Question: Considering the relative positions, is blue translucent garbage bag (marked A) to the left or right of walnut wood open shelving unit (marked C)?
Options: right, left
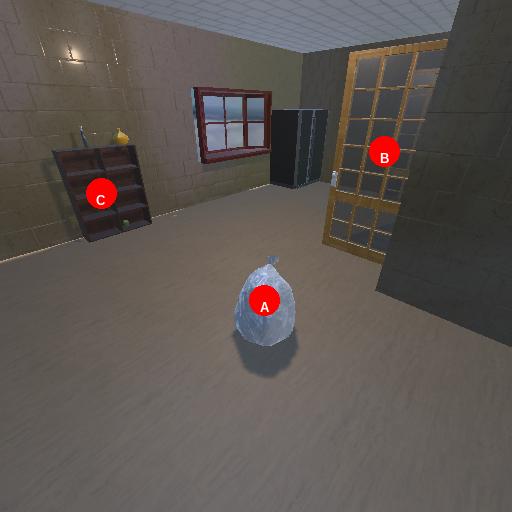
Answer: right